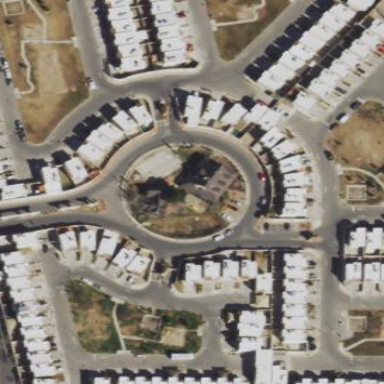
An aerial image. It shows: Residential road that intersects with roundabout.